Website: home-depot
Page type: payment
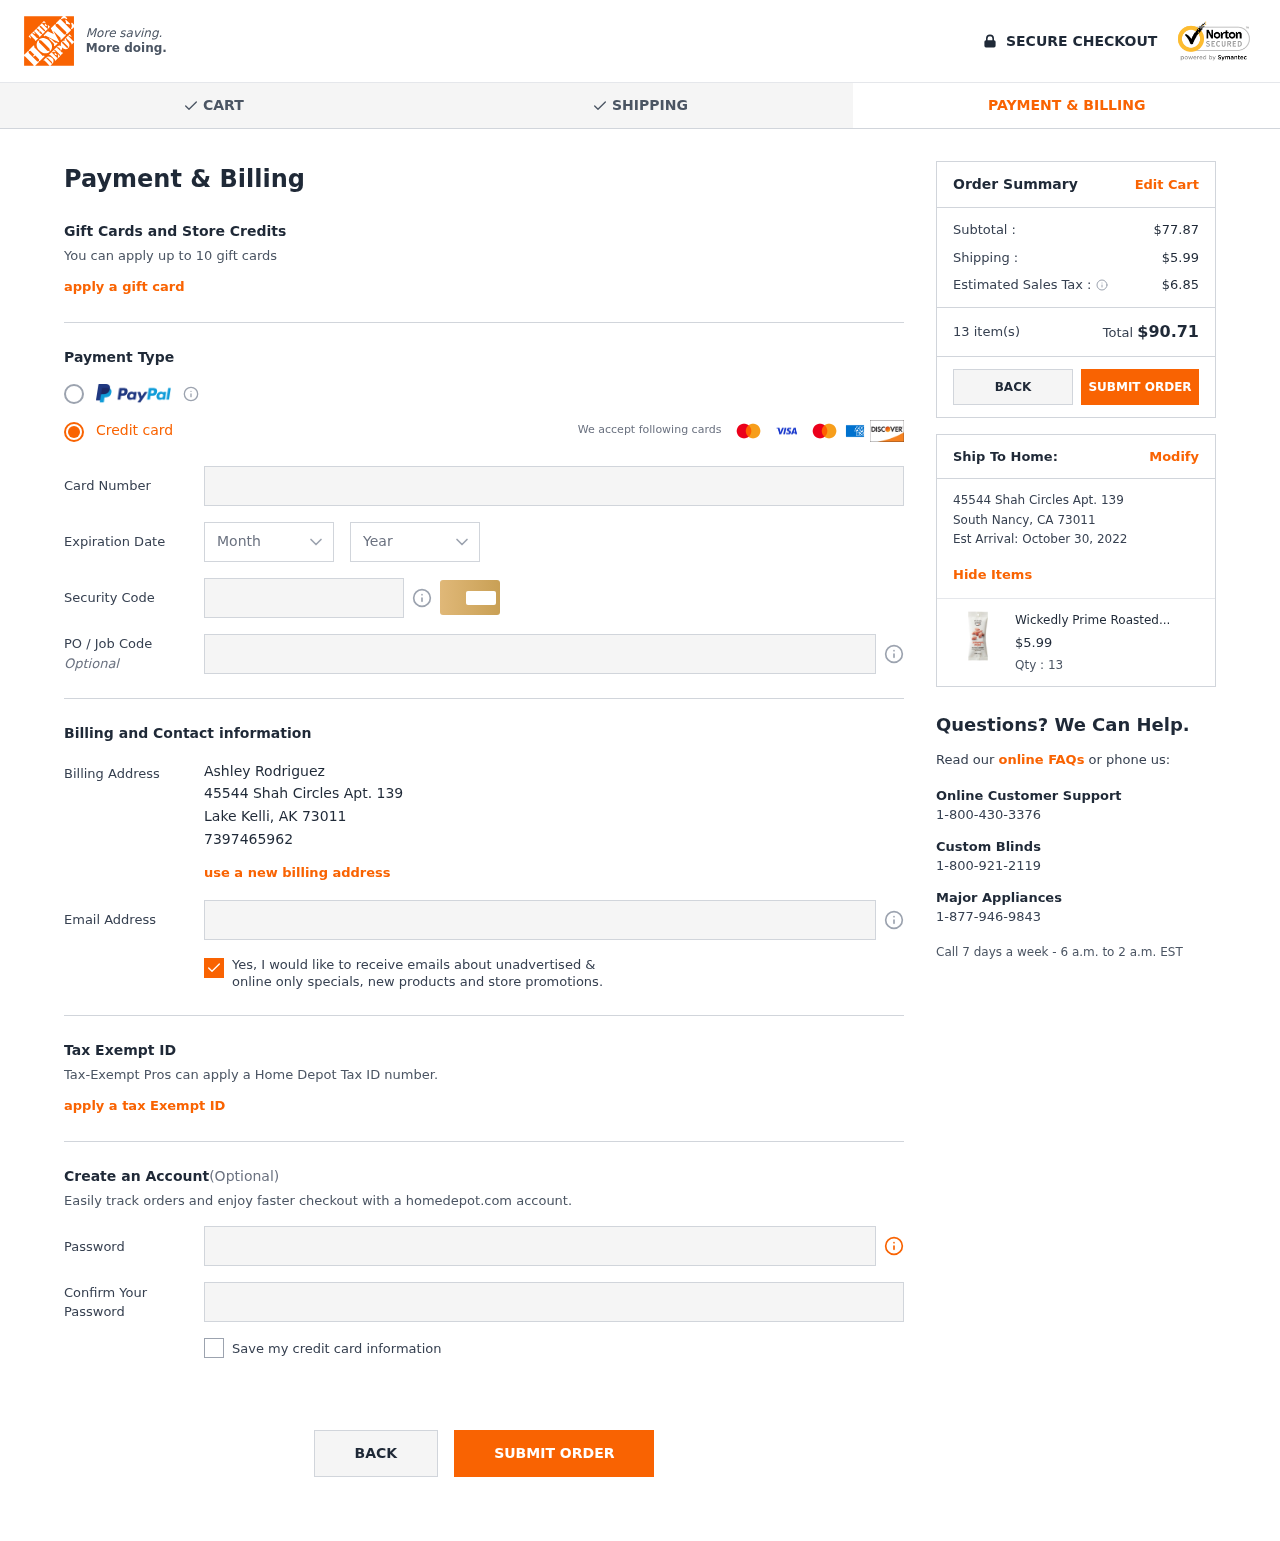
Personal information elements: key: PII_CARD_CVV
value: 577
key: PII_CARD_EXPIRY_MONTH
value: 05
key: PII_CARD_EXPIRY_YEAR
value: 26
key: PII_CARD_NUMBER
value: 6594 8735 1667 4248
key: PII_CITY
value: Lake Kelli
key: PII_CITY2
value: South Nancy
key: PII_EMAIL
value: arodriguez@gmail.com
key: PII_FULLNAME
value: Ashley Rodriguez
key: PII_PHONE
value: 7397465962
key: PII_POSTCODE
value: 73011
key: PII_POSTCODE2
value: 73011
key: PII_STATE_ABBR
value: AK
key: PII_STATE_ABBR2
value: CA
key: PII_STREET
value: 45544 Shah Circles Apt. 139
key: PII_STREET2
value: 45544 Shah Circles Apt. 139
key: PII_POSTCODE_FULL
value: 73011
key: PII_POSTCODE_NUMERIC
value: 73011
Product elements: key: PRODUCT1_NAME
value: Wickedly Prime Roasted Almonds, Cinnamon-Sugar, Snack Pack, 1.5 Ounce (Pack of 15)
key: PRODUCT1_PRICE
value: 5.99
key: PRODUCT1_QUANTITY
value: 13
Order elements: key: ORDER_SUBTOTAL
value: $77.87
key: ORDER_SHIPPING_COST
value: $5.99
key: ORDER_TAX
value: $6.85
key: ORDER_NUM_ITEMS
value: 13 item(s)
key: ORDER_TOTAL
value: $90.71
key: ORDER_DELIVERY_DATE
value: October 30, 2022